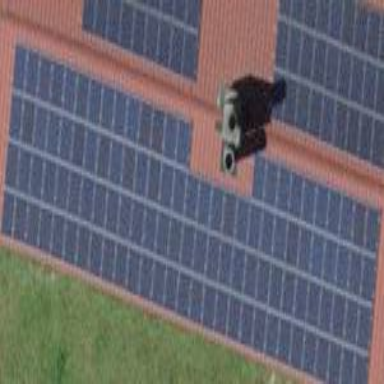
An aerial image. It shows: Solar power generator using photovoltaic panels.